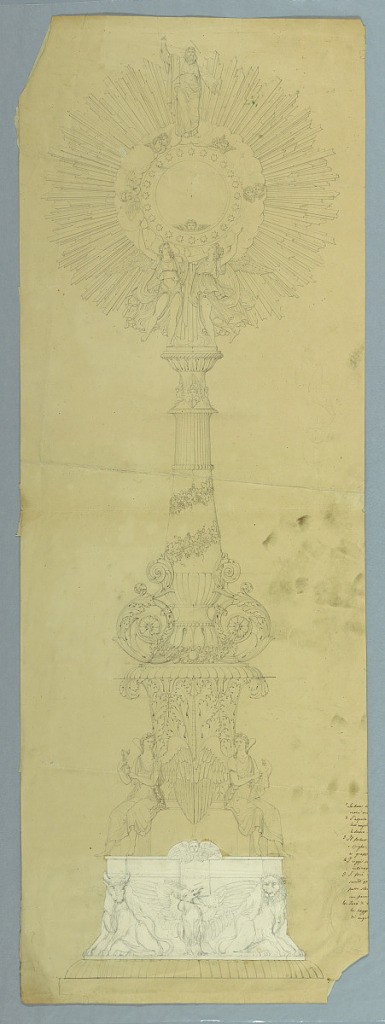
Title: Design for Monstrance
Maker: Unknown
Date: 1820–40
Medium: Graphite on cream paper
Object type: Drawing
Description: The foot consists of a pedestal showing the animals of the Evangelists, and a cherub over an inscription "EVANGELUS." A capital stands on the pedestal, beside the foot of which two angels sit, holding three nails and the Sudarium, respectively. The shaft consists of a balaster, around part of which is wound a vine garland. Two flying angels, on top, hold the cloud glory which with cherubim surrounds the circular frame of the receptacle, which shows a row of stars. God the father stands in the top center. A cherub is at the bottom of the receptacle. A glory of rays forms the background. Some slight sketches are near the right edge.